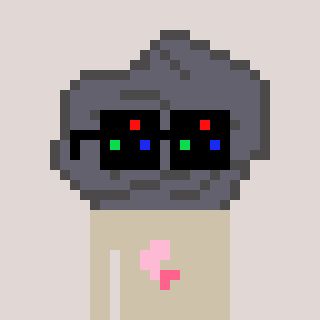
a pixel art character with square black sunglasses, a rock-shaped head and a bege-colored body on a warm background